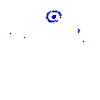
Particle: kaon